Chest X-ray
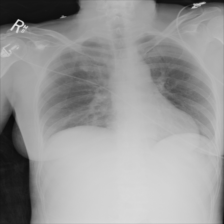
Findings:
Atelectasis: negative
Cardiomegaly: negative
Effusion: negative
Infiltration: negative
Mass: negative
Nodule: negative
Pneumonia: negative
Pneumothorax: negative
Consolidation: negative
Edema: negative
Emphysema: negative
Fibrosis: negative
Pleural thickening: negative
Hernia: negative